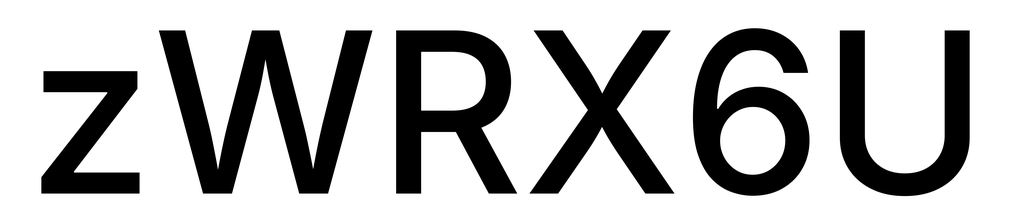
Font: Inter_Medium